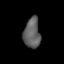
Tissue: lung
Cell type: B cells
Senescence score: 0.6455
Nuclear area (px): 488
Mean DAPI intensity: 95.303